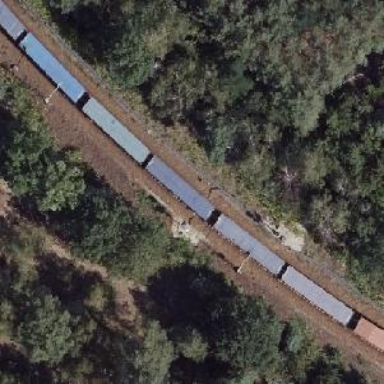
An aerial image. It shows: Railway milestone with catenary mast.